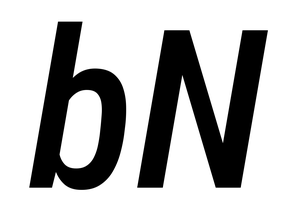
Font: Roboto-Italic_Condensed_Medium_Italic